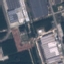
Land use / land cover: Industrial